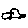
Label: car